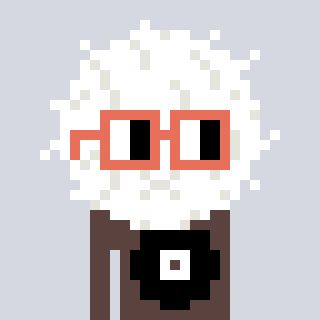
a pixel art character with square orange glasses, a cottonball-shaped head and a darkbrown-colored body on a cool background